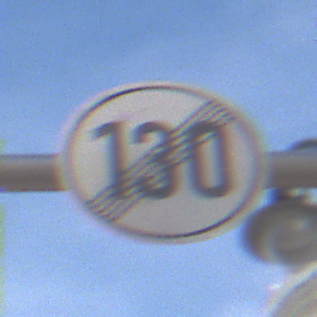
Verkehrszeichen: EndeGeschwindigkeit130
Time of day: MorningAfternoon
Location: Outdoor (Urban)
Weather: PartlyCloudy
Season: NotSpecified
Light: Natural